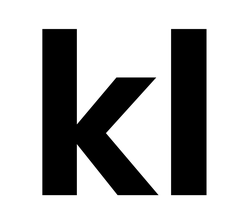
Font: InstrumentSans_Bold